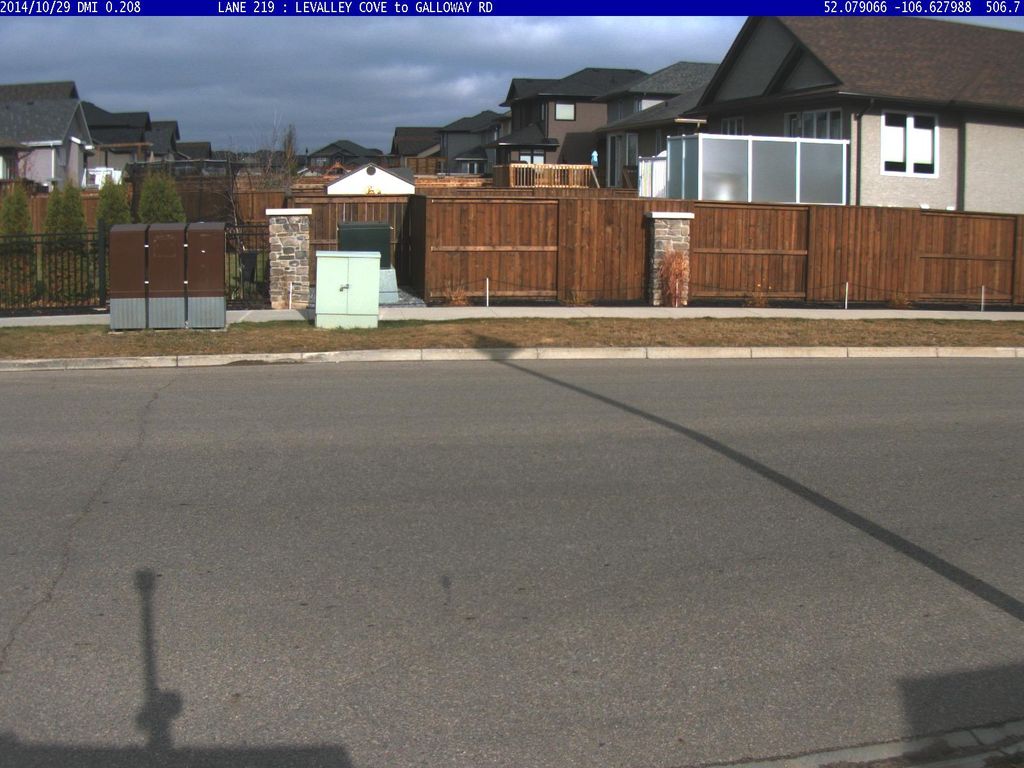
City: saskatoon